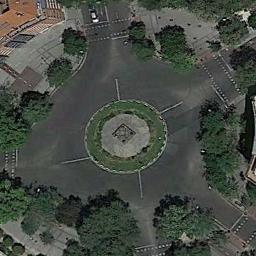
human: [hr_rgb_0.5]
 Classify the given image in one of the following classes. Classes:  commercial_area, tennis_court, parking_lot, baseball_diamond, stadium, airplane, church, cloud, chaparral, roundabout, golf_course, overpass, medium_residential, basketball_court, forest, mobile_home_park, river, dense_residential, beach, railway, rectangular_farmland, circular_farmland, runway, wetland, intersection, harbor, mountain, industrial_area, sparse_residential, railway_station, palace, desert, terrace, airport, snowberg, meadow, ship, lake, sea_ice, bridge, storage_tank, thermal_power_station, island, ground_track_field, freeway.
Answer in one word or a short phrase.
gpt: roundabout